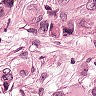
Metastatic tissue present: yes